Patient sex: F
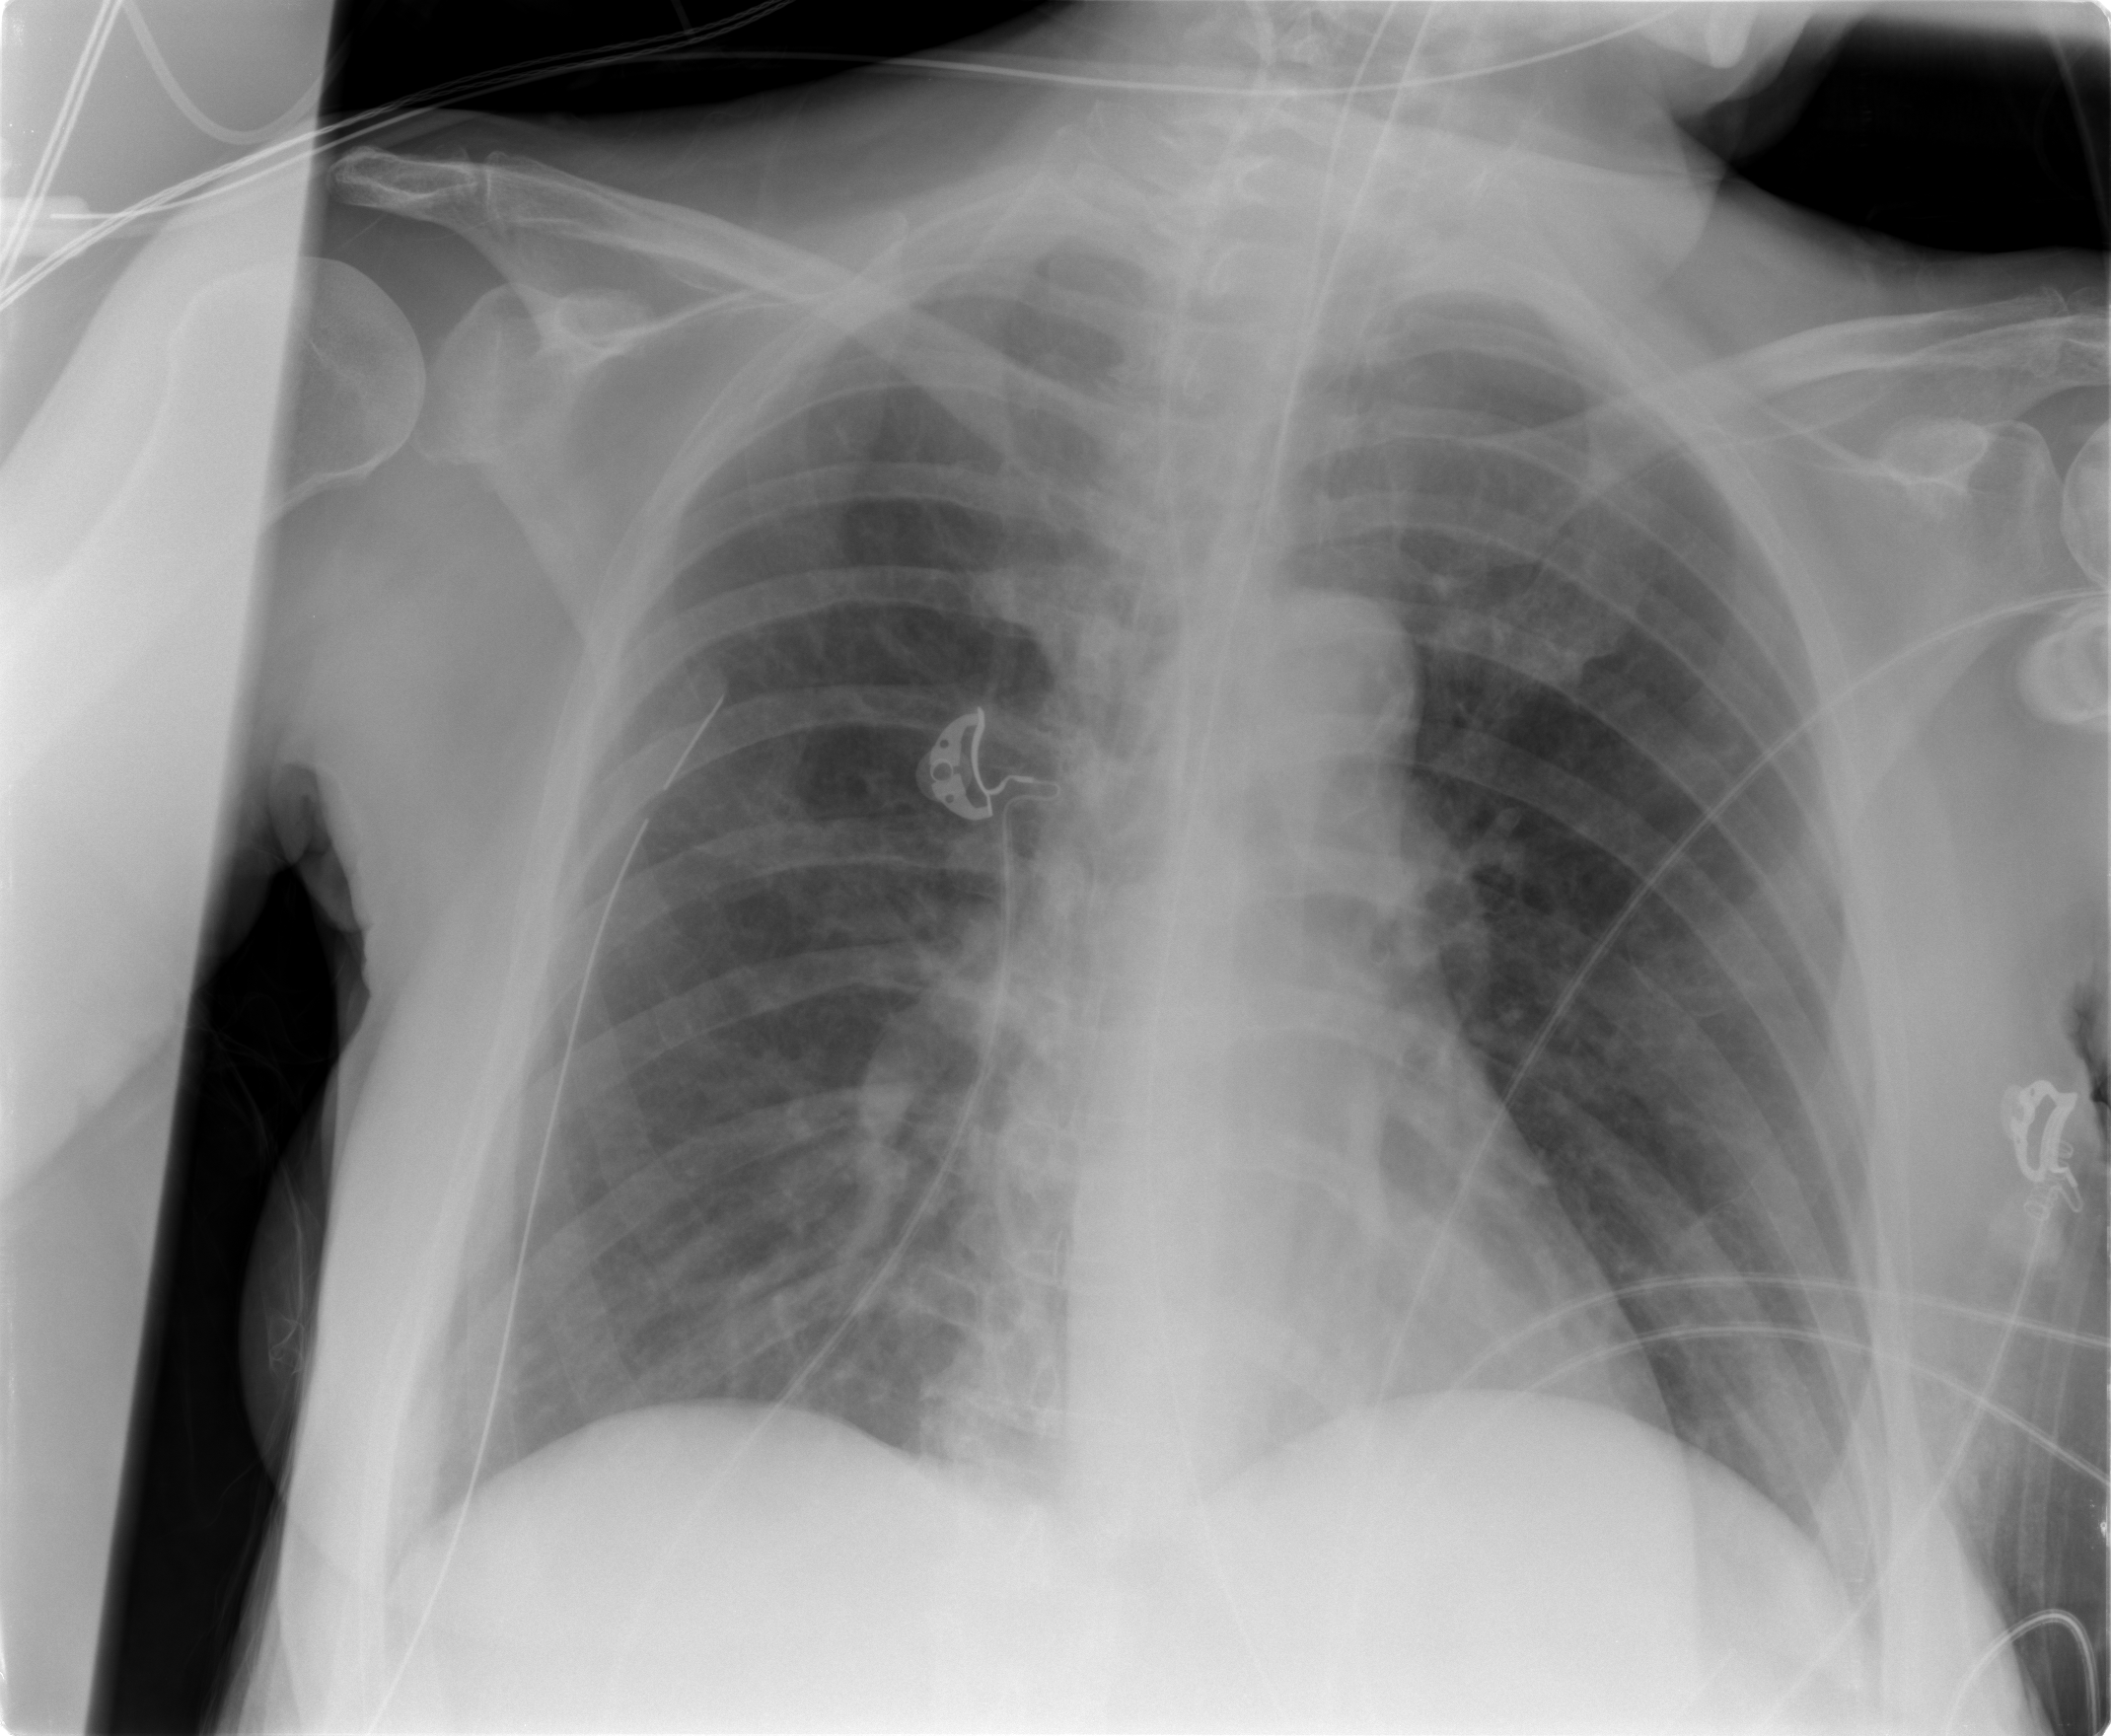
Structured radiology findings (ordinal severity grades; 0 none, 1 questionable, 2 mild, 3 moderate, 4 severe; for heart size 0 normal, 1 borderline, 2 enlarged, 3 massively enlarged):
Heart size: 0
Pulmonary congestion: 0
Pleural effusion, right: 0
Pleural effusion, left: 0
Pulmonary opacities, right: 1
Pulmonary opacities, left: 0
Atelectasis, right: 1
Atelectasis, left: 1